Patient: sex F, age 63
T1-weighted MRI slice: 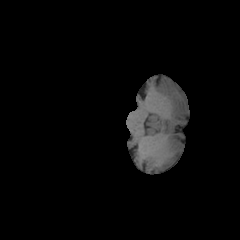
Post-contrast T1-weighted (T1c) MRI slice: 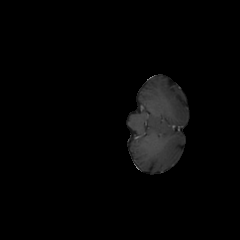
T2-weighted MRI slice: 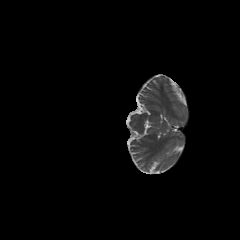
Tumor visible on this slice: no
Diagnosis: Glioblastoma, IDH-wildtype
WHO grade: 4